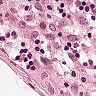
Metastatic tissue present: no